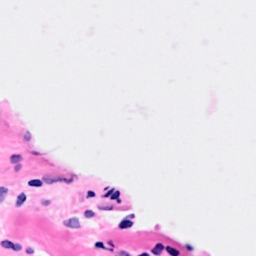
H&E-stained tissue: Breast